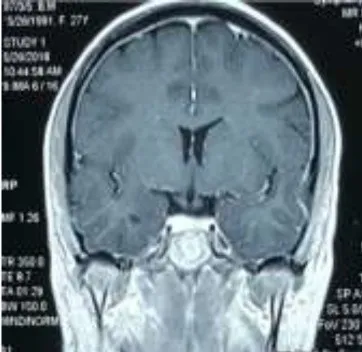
Coronal. Post contrast T1W images. No definite residual sellar or suprasellar mass is present. Post-treatment (surgery and radiotherapy) changes depicted including heterogeneous enhancement of sphenoid sinus.
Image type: radiology (mri)